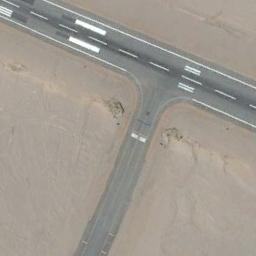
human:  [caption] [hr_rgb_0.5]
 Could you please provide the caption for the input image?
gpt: The runway goes through the clearing and another road connects to the runway .

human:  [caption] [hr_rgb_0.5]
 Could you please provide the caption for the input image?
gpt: The runway is on the bare land .

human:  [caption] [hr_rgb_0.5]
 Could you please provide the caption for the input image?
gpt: Next to the T-shaped runway is a large area of ​​brown bare ground, With white short and thick markings on the runway .

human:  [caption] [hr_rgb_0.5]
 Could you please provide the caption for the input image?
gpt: The runway is surrounded by grass .

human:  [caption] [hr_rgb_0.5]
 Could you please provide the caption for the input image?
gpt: There are empty land beside the runway .